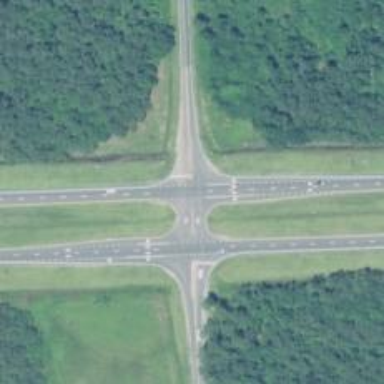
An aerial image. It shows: This image shows trunk highway that functions as expressway.